Field crop: maize
Growth stage: 2
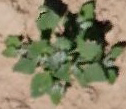
Species: chenopodium